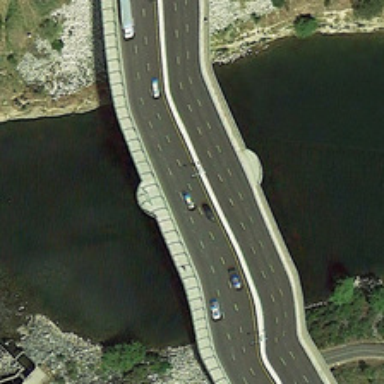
A bridge connects the two sides of the river .